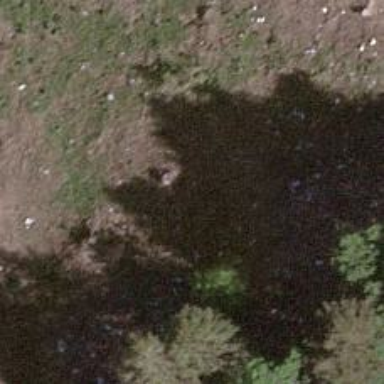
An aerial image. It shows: Single tag "natural: tree."